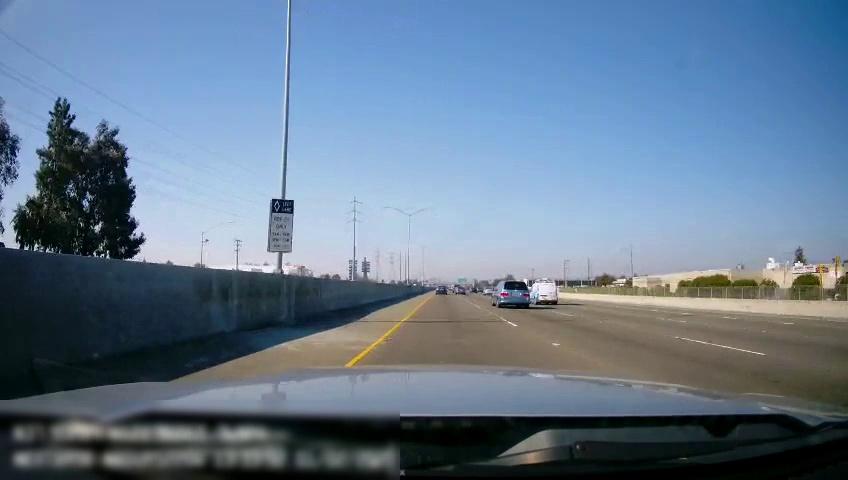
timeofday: Day
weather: Sunny
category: Drivable Space
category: Vehicles | Truck
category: Vehicles | SUV
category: Vehicles | Car
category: Vehicles | Car
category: Lanes | Current Lane
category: Lanes | Current Lane
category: Lanes | Alternate Lane
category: Lanes | Alternate Lane
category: Lanes | Alternate Lane
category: Lanes | Alternate Lane